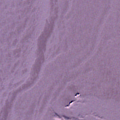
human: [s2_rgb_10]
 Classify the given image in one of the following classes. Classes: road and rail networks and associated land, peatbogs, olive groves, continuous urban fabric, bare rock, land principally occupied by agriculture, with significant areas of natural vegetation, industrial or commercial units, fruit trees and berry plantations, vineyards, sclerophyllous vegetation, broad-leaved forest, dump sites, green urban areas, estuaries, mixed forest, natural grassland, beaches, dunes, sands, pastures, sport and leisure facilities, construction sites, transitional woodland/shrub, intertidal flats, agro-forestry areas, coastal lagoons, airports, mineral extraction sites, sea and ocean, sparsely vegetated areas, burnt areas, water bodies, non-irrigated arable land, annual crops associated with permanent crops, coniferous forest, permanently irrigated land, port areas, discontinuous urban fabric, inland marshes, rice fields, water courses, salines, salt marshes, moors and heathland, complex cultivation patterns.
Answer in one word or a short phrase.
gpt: sea and ocean